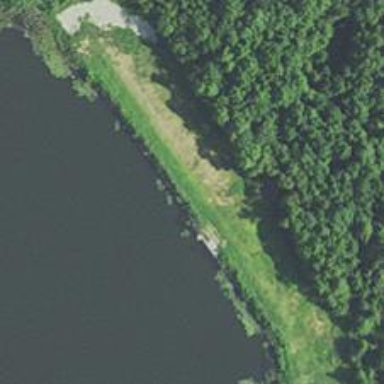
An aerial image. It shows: Dam across waterway.